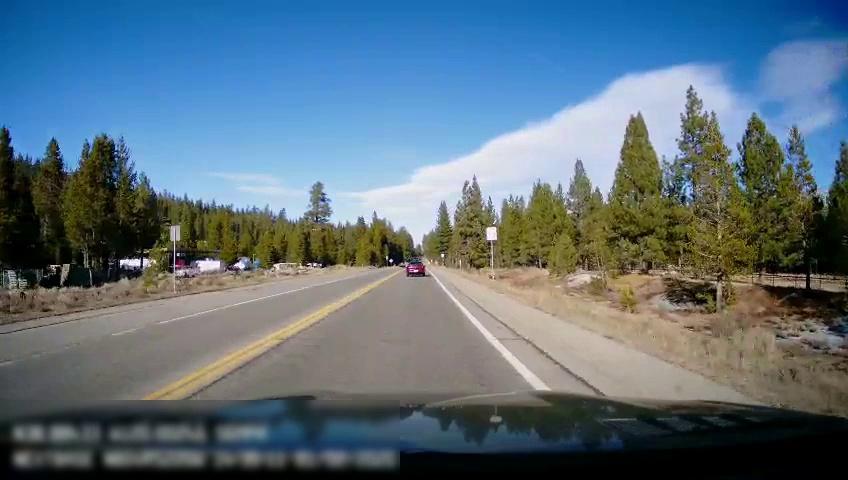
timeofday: Day
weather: Sunny
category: Drivable Space
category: Vehicles | Car
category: Lanes | Current Lane
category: Lanes | Current Lane
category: Lanes | Opposite Lane
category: Traffic | Signs